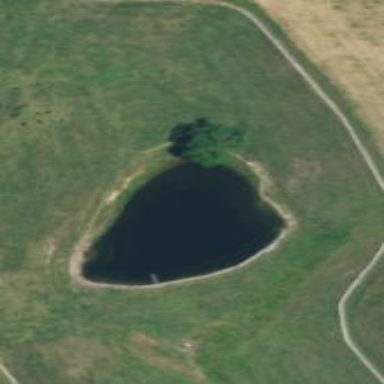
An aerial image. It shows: Serene pond surrounded by nature.